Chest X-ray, AP view. Patient: 59 years old, sex F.
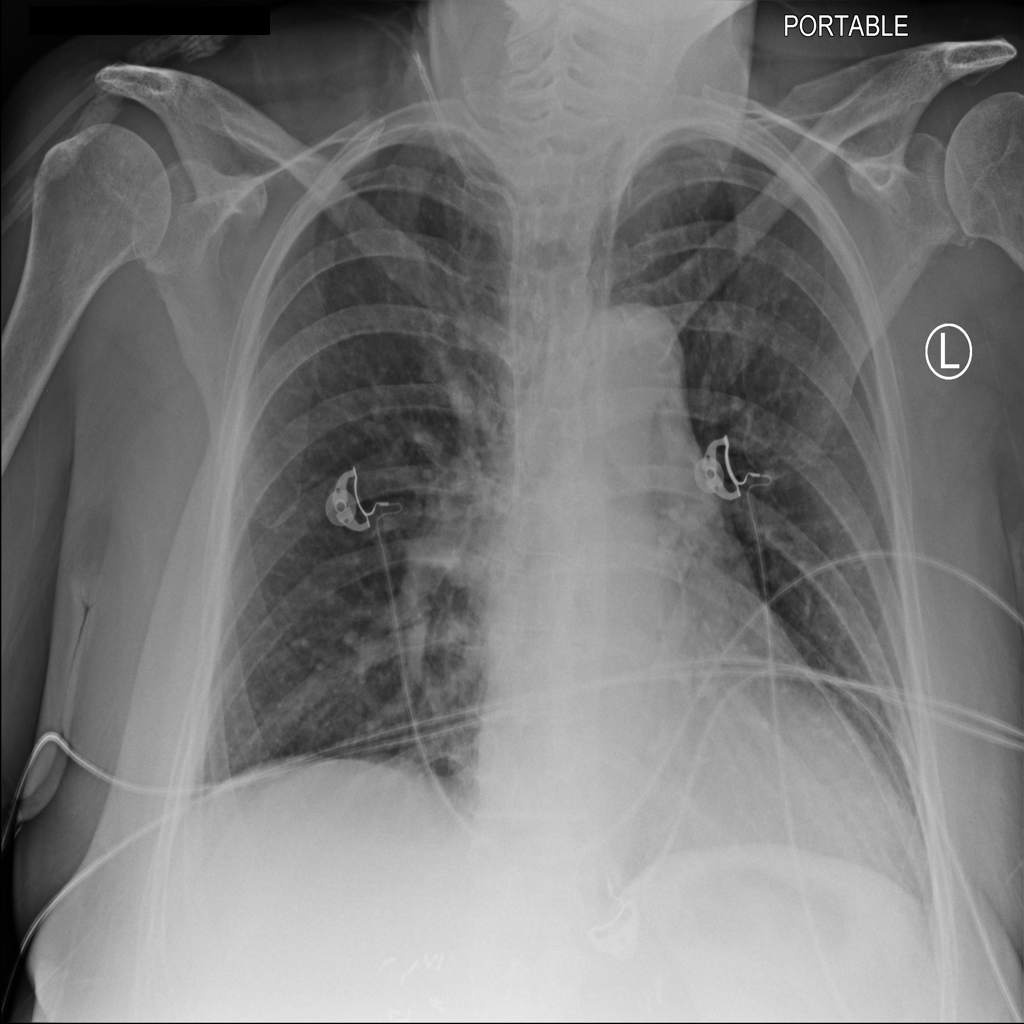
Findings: No Finding